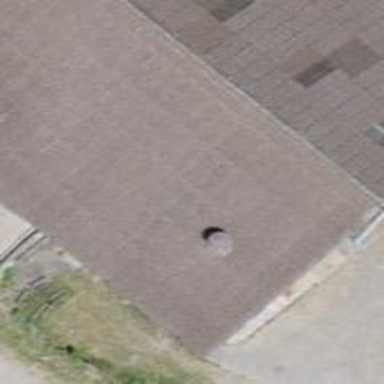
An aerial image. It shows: Barn.